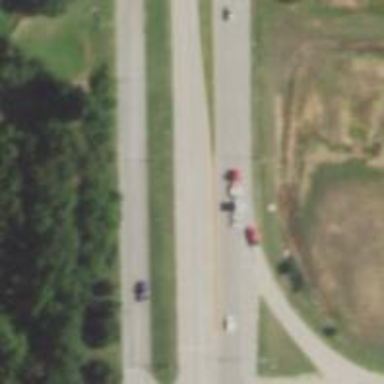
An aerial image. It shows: This image shows trunk highway that functions as expressway.